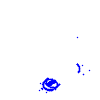
Particle: electron